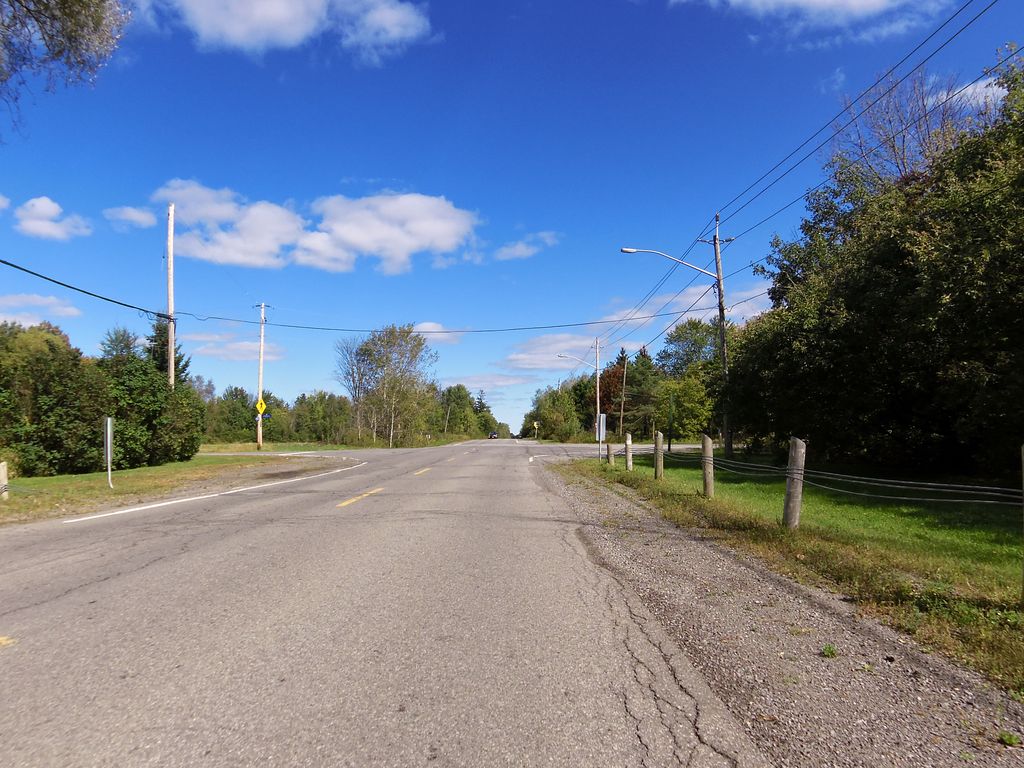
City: ottawa-gatineau